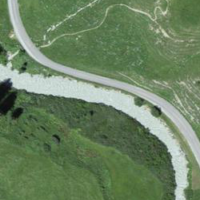
EUNIS habitat code: 26
Species observed at this site:
Polemonium caeruleum
Heracleum sphondylium
Cupido minimus
Cyaniris semiargus
Fabriciana niobe